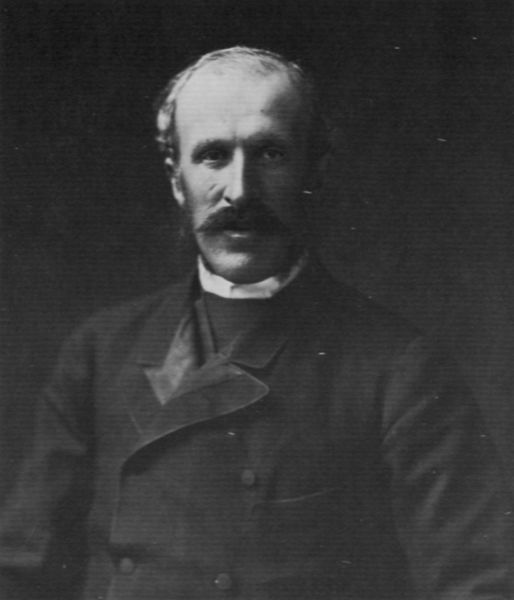
Titel: Anatolij Demidow (1812-1870), Prinz und Schriftsteller
Künstler: Atelier Nadar
Institution: unbekannt
Schlagwörter: dunkel, mann, schatten, weiß, frisur, grau, haar, hell, hintergrund, licht, mund, nase, ohr, profil, raum, schwarz, stirn, blick, tuch, alt, anzug, bart, hemd, jacke, schnurrbart, wand, arm, arme, augen, falten, gesicht, kleidung, kragen, bildnis, portrait, porträt, gewand, haare, mantel, innen, frontal, kinn, knopf, ohren, potrait, lächeln, kahl, schnäuzer, falte, schnurbart, ernst, schmal, brauen, glatze, starr, atelier, faltenwurf, platte, knöpfe, hemdkragen, jackett, knopfleiste, oberkörper, revers, schnauzbart, schnauzer, weste, hoch, foto, fotografie, photographie, offen, schwarz weiss, uniform, tasche, halbglatze, photo, flecken, halbportrait, stirnglatze, halbporträt, augenkontakt, priester, oberlippenbart, geknöpft, erinnerung, direkt, aufschlag, fin de siecle, revert, abbildung, historisch, studio, schauzer, protrait, sacko, nadar, doppelreiher, unbunt, stirnglaze, brusttasche, zweireiher, knopnase, shnäuzer, haarausfall, zweireihig, kahlköpfig, 19. jahrhundert, n, kotleten, frintal, silbergelantineabzug, schnurrbat, impromptu